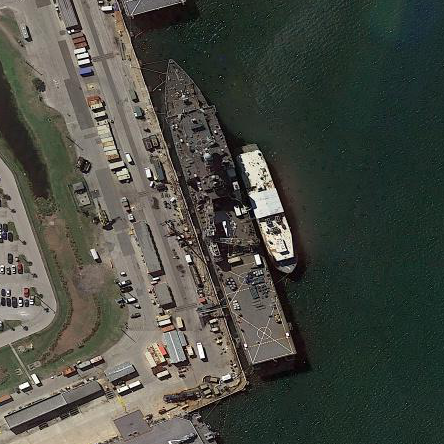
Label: combat